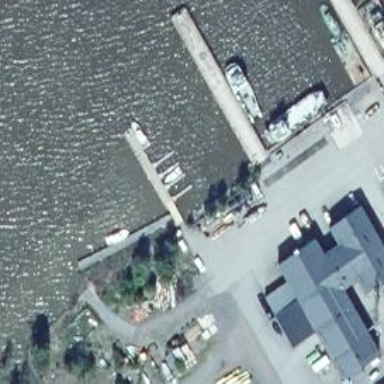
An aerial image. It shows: Man-made pier.